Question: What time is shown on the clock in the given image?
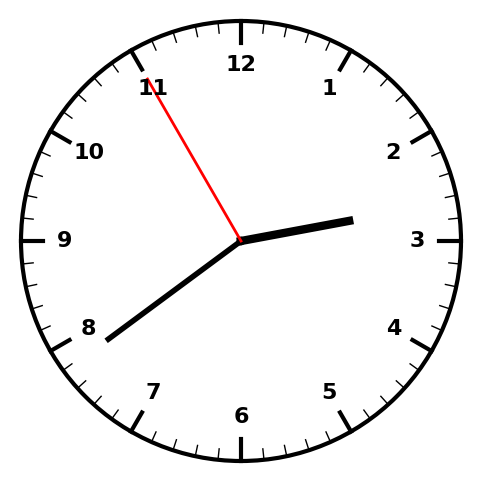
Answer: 02:38:55